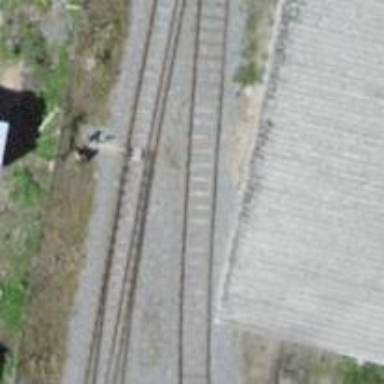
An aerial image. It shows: Railway switch.